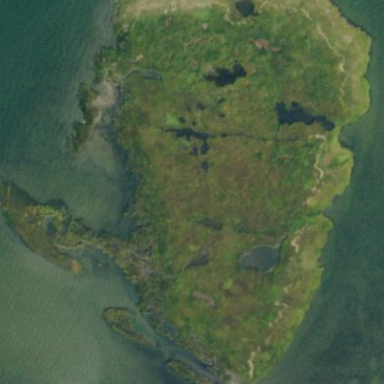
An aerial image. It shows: Islet located along the natural coastline.